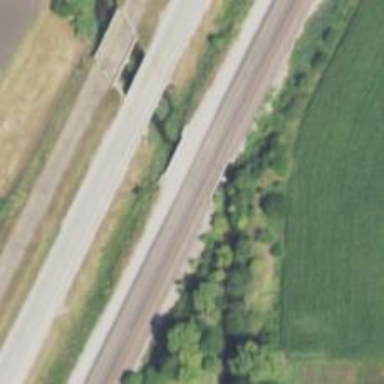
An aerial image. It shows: Railway bridge over siding rail service.